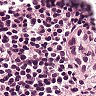
Metastatic tissue present: no